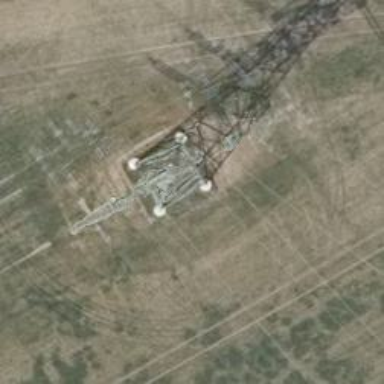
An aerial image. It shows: Power line with three cables.